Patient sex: M
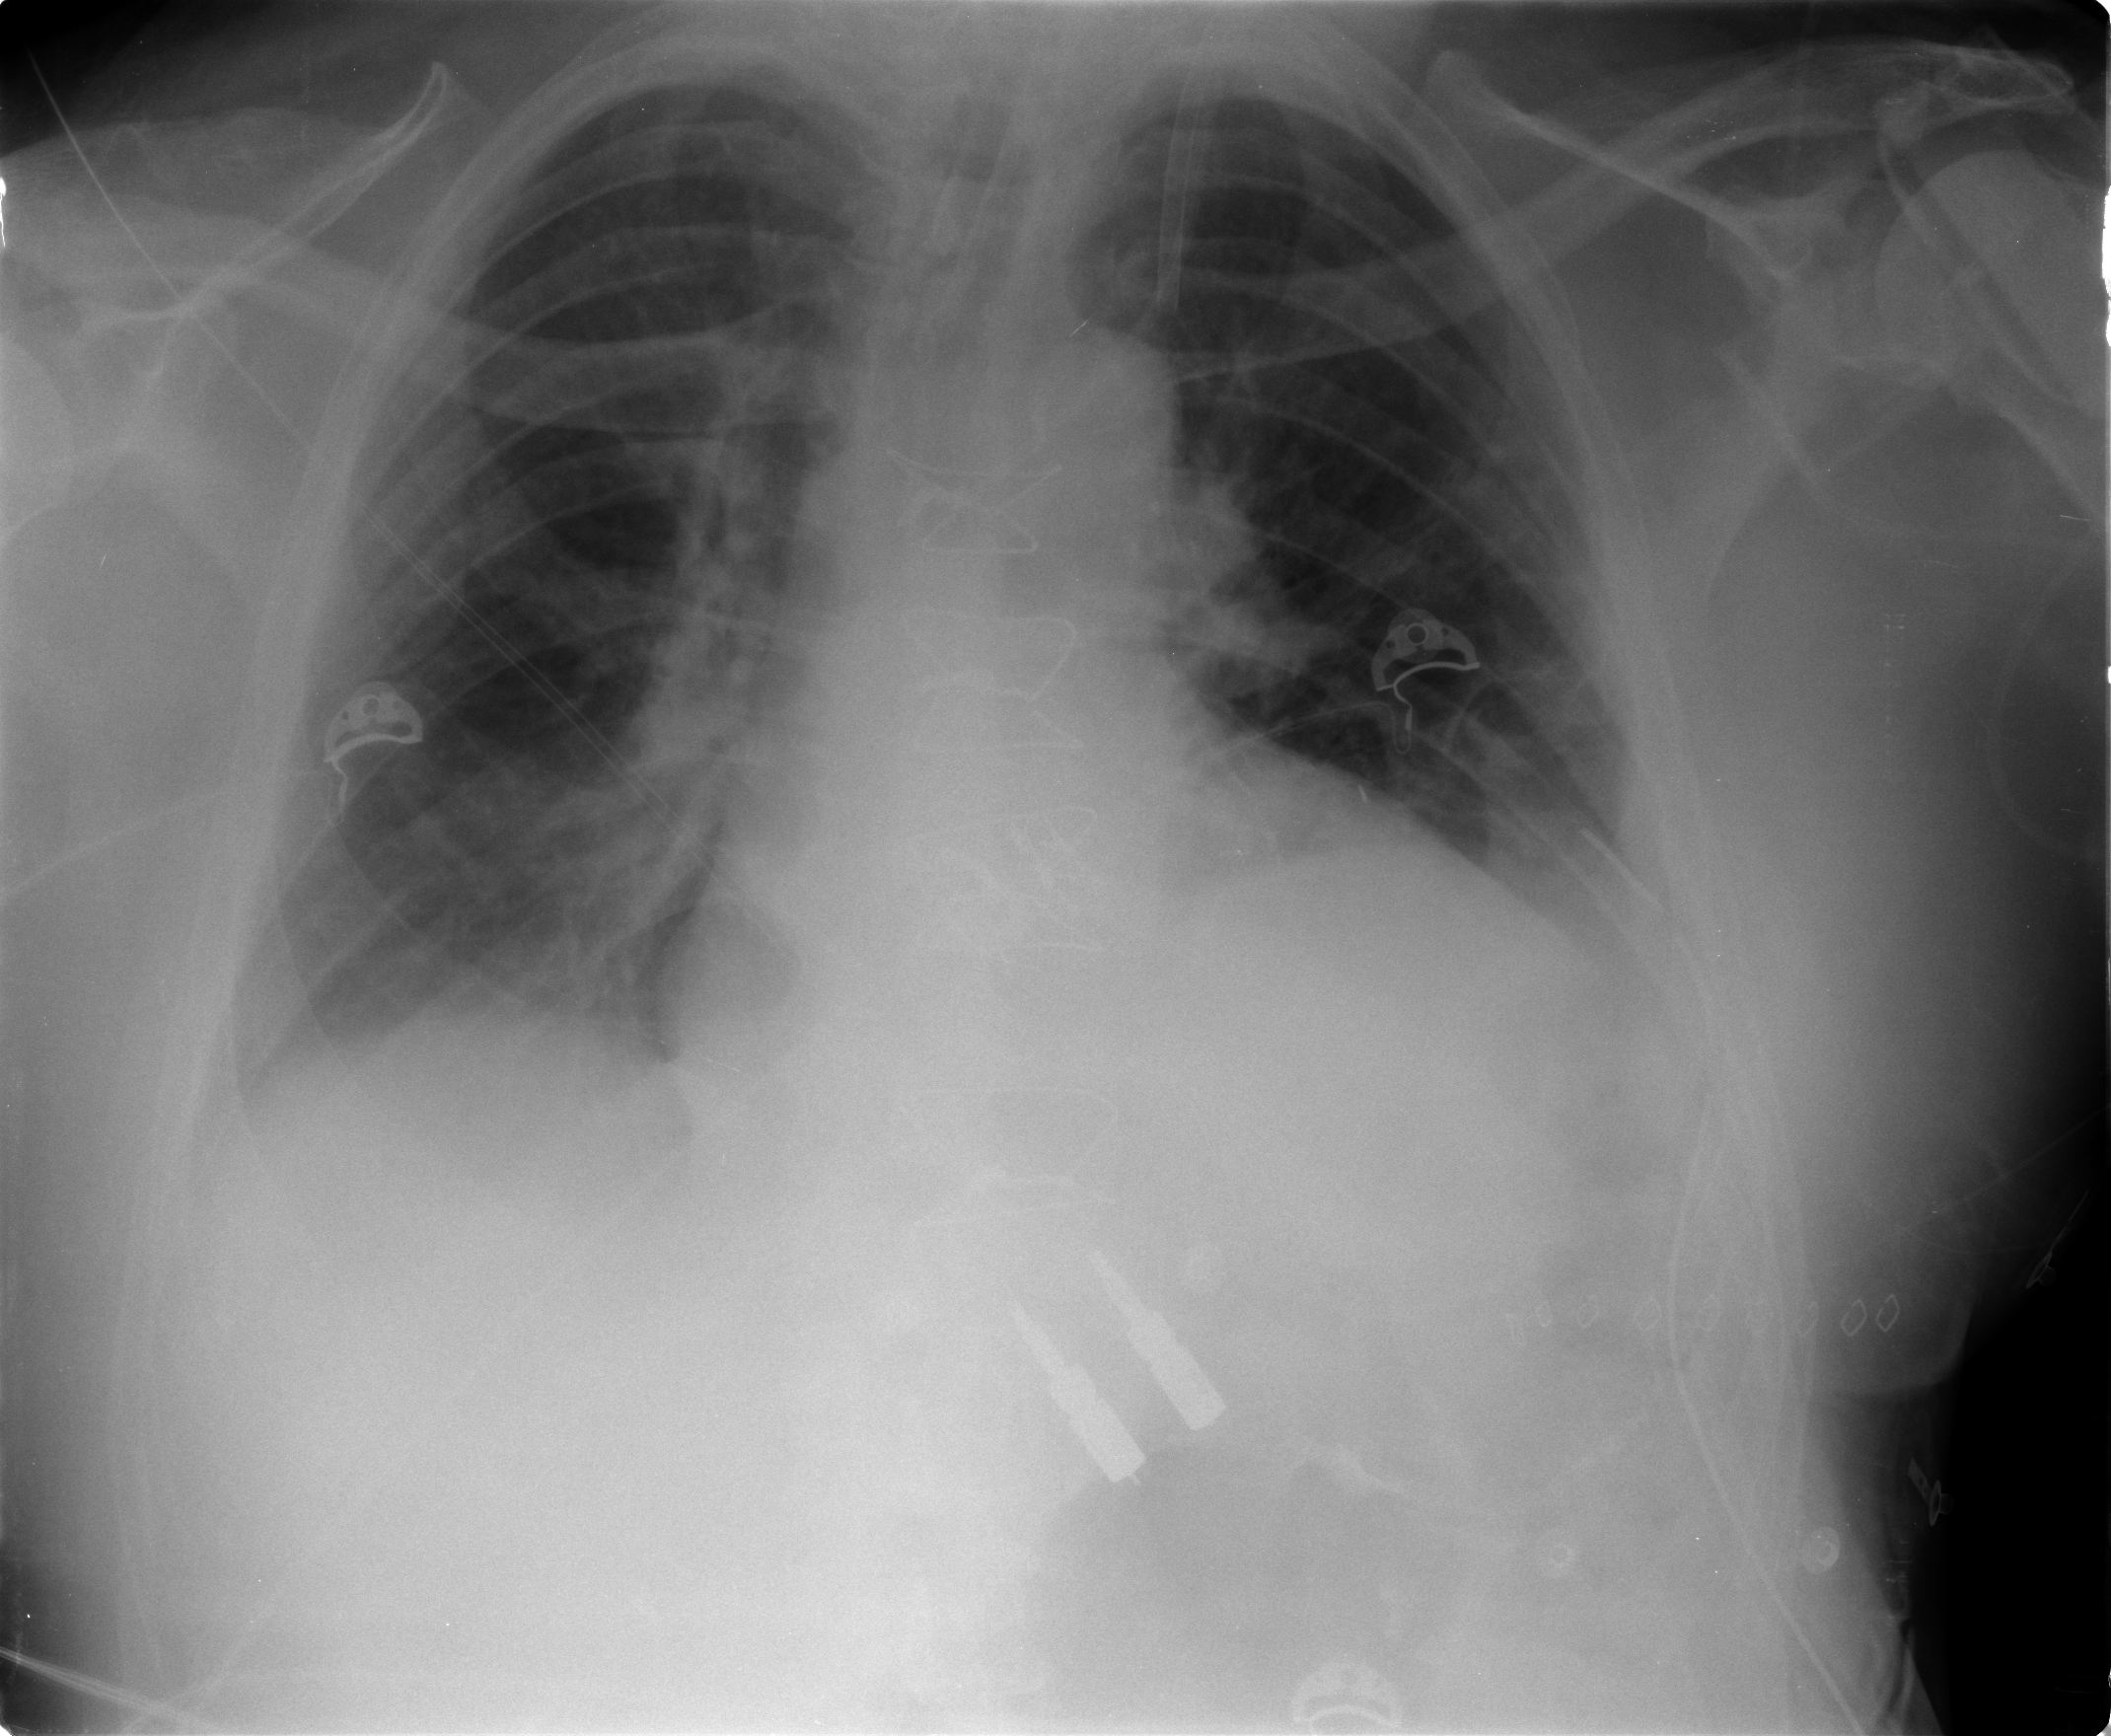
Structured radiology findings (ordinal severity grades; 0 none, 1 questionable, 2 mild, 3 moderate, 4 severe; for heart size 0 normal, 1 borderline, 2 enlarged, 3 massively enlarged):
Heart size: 2
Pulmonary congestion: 2
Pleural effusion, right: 1
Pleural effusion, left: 2
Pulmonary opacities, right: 0
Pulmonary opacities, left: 0
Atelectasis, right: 1
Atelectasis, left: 2